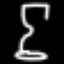
Label: hourglass